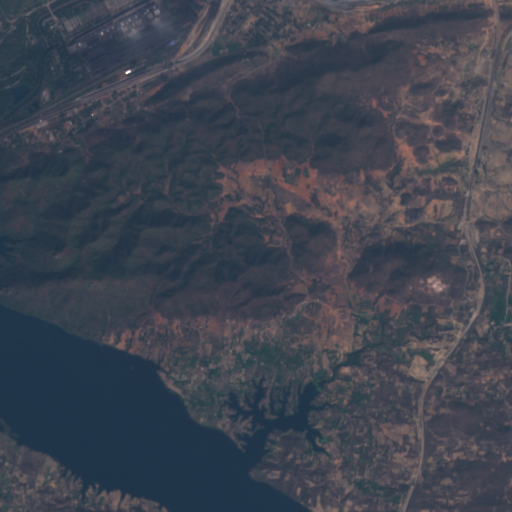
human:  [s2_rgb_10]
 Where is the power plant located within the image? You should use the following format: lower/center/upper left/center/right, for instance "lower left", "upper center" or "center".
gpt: The power plant is located in the upper left of the image.
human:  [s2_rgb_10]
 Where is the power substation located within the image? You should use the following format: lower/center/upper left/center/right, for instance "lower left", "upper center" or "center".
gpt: The power substation is located in the upper left of the image.
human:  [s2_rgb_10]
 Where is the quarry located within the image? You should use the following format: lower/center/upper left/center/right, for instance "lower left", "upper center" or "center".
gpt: The quarry is located in the upper right of the image.
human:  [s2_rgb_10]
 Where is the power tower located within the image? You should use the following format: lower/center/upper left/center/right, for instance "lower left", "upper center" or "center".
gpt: There is no power tower in the image.